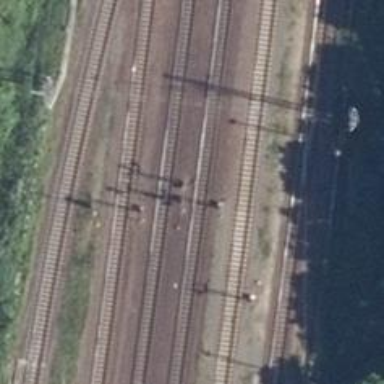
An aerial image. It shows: Railway signal.